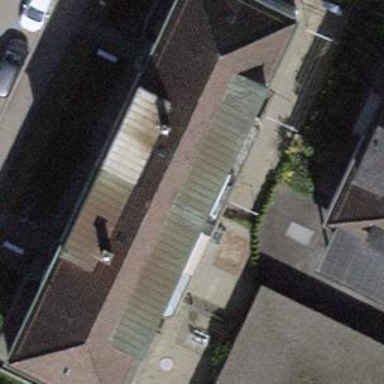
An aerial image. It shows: Hipped roof apartment building.